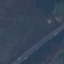
Land use / land cover: Highway